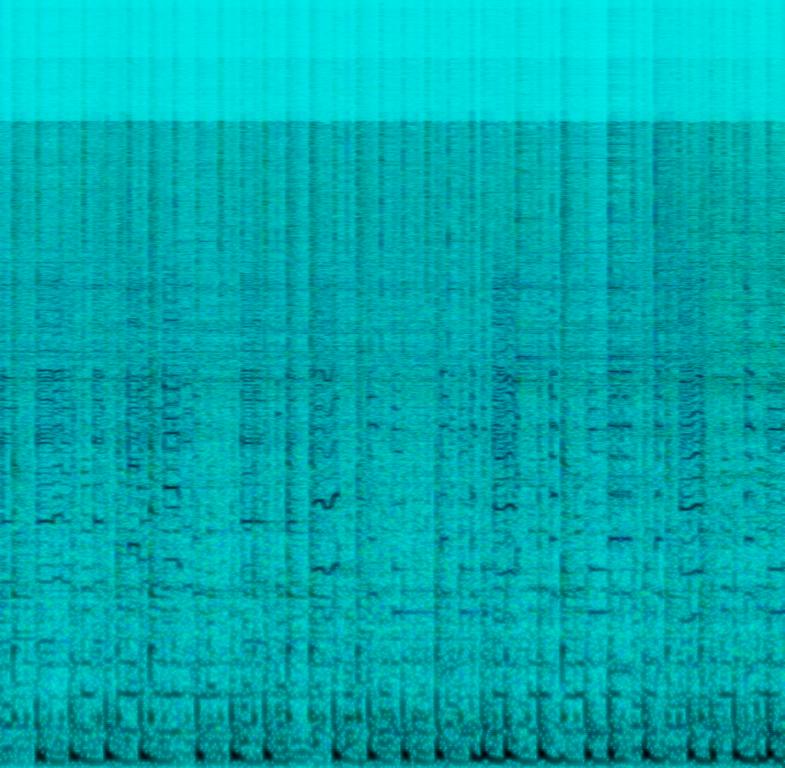
The low quality recording features a drummer playing his solo over a weird repetitive electric guitar solo melody. The drums consist of punchy kick and snare hits and shimmering cymbals. Overall it sounds energetic and exciting.